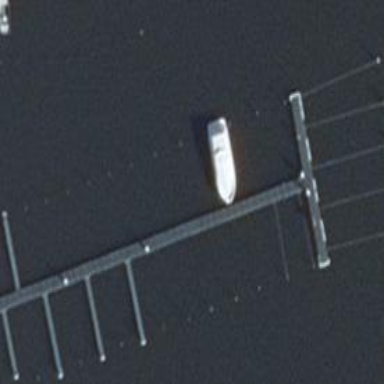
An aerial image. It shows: Man-made pier.